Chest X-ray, PA view. Patient: 49 years old, sex F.
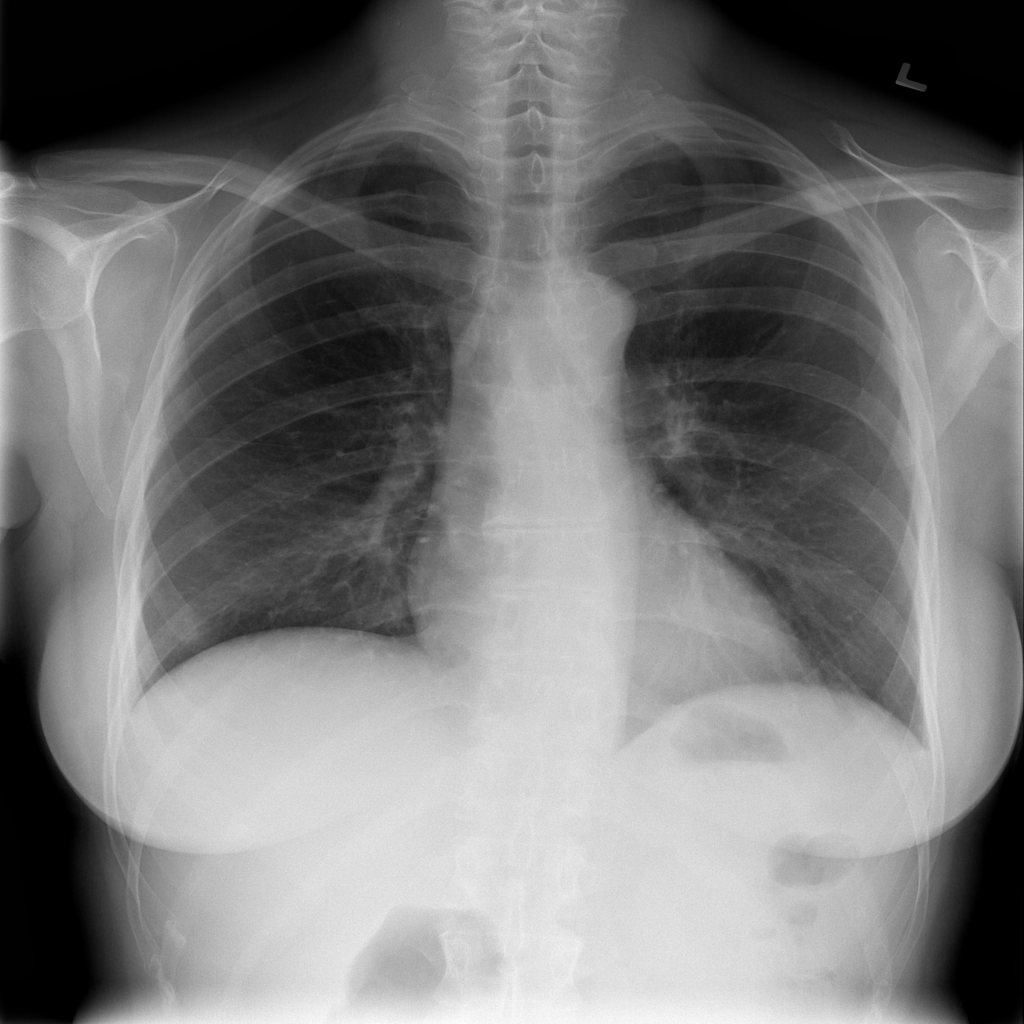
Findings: No Finding